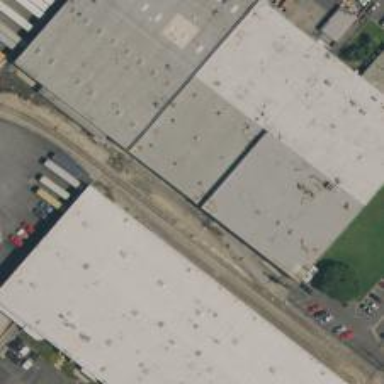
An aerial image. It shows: Unused railway yard.